Field crop: tomato
Growth stage: 1
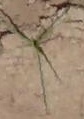
Species: cyperus